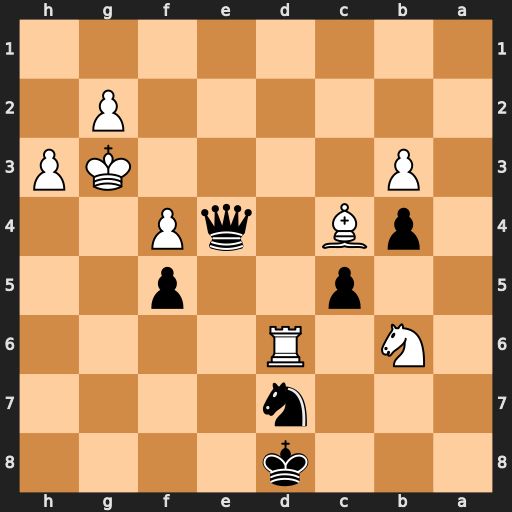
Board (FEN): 3k4/3n4/1N1R4/2p2p2/1pB1qP2/1P4KP/6P1/8
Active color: b
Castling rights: -
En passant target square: -
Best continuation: Qe3+ Kh2 Qxf4+